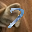
Label: 7